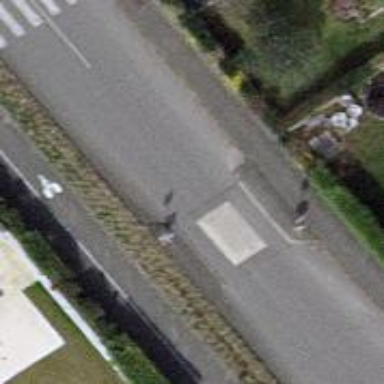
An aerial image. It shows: Traffic cushion.